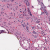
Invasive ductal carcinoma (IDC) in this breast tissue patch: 1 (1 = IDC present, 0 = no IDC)